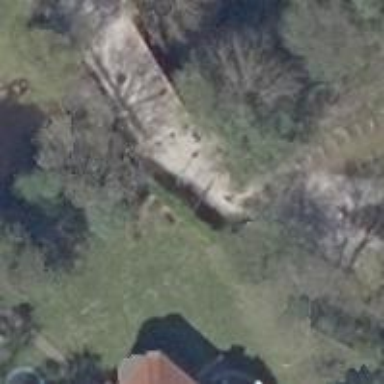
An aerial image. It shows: Path leading to bridge.